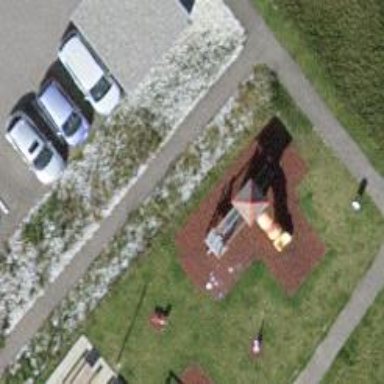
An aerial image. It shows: Playground structure.